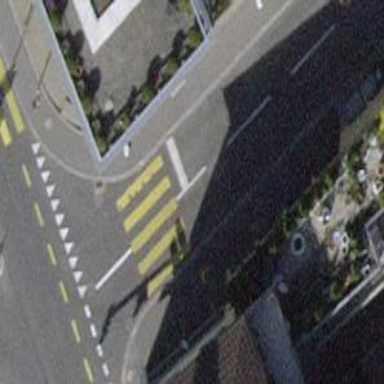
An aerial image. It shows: Road with traffic signals.